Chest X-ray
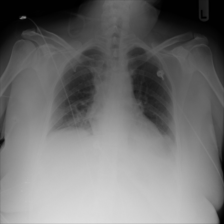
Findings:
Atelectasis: positive
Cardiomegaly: negative
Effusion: negative
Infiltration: negative
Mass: negative
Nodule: negative
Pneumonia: negative
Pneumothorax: negative
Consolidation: positive
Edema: negative
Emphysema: negative
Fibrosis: negative
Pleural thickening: negative
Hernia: negative